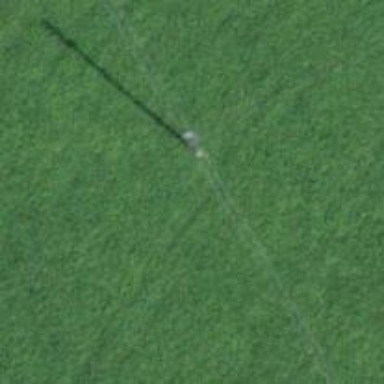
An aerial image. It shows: Minor power line.